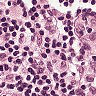
Metastatic tissue present: no